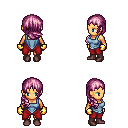
a pixel art fantasy rpg character, female body template, human, tanned skin, blue vest, red pants, pink right-swept hairstyle, gold gloves, maroon shoes, four views (front, back, left, right), 2x2 character sprite sheet, small pixel art, hard edges, no anti-aliasing